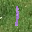
Label: 1